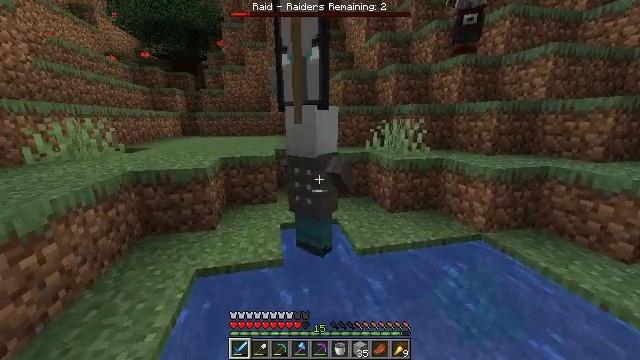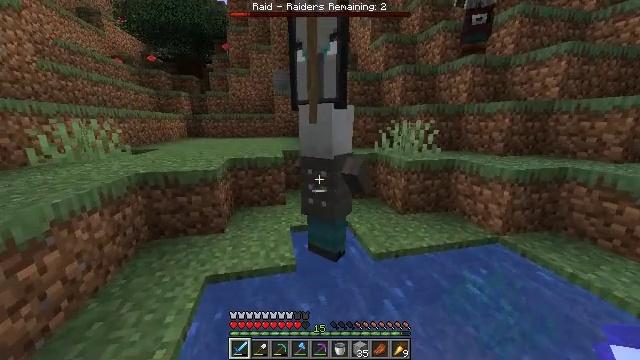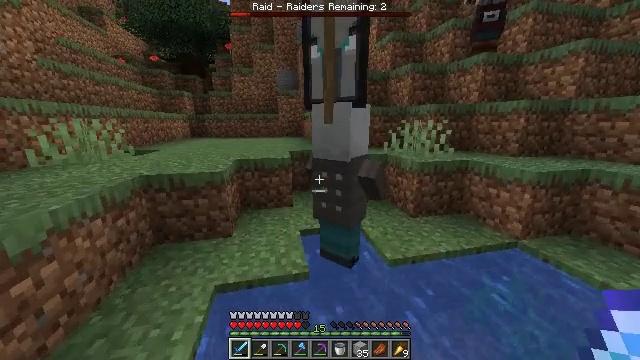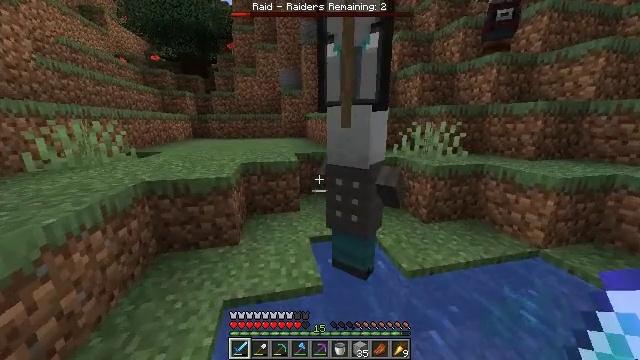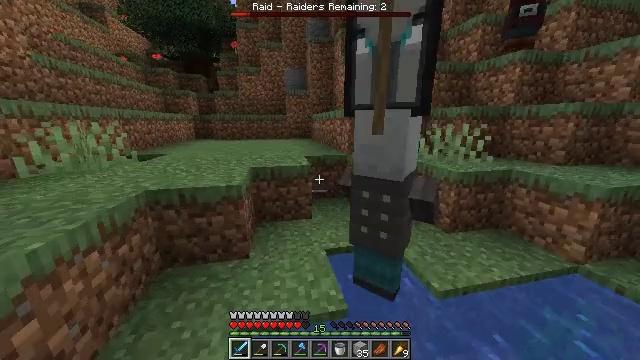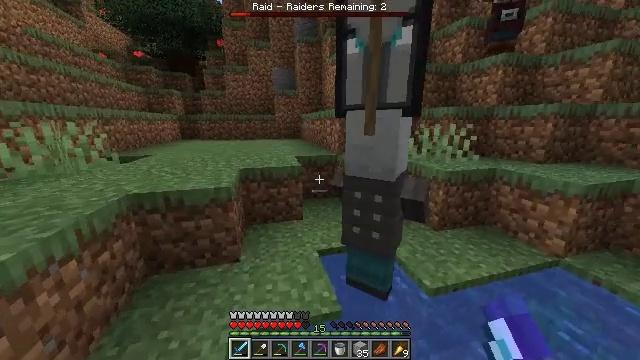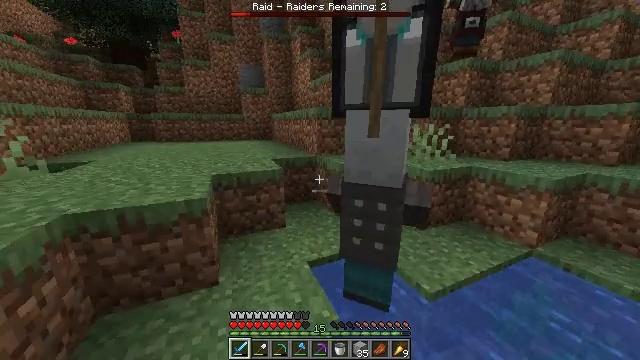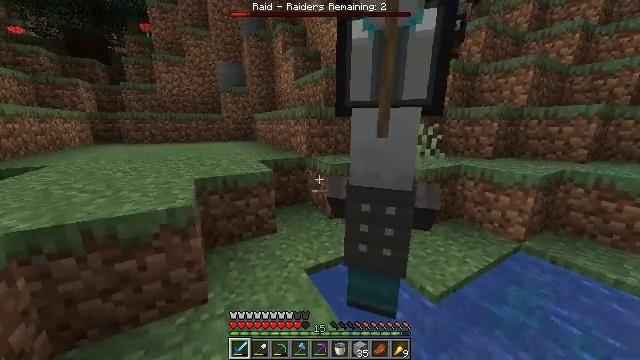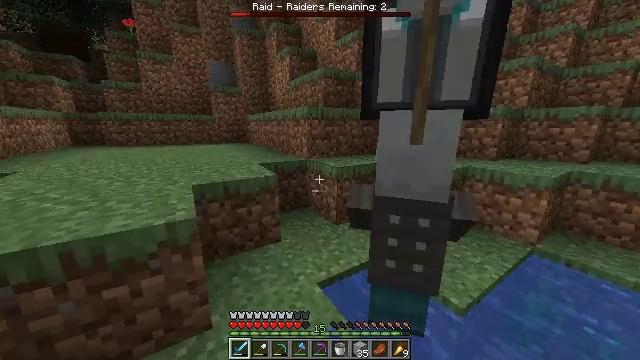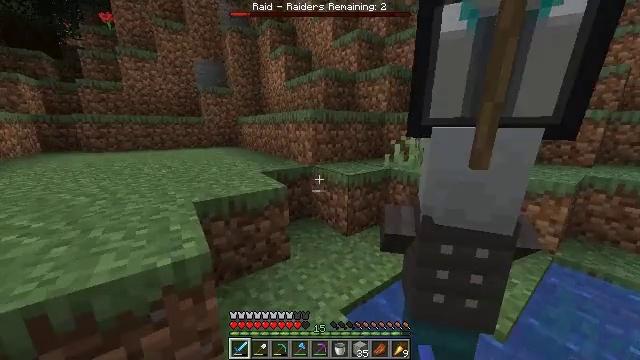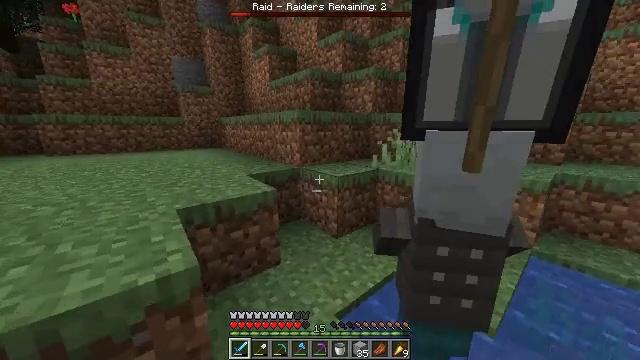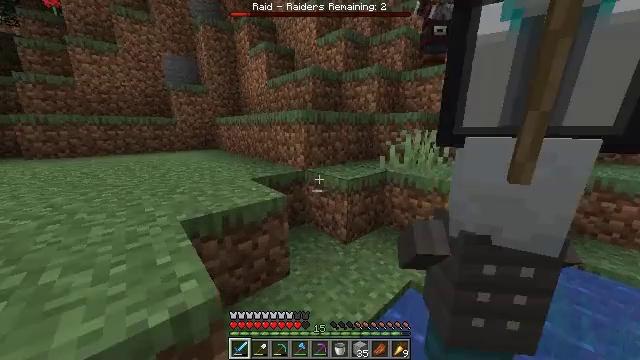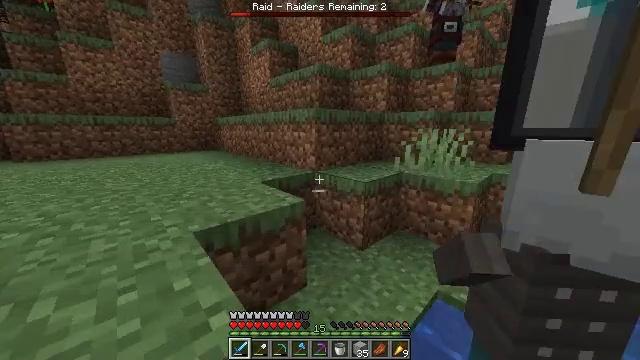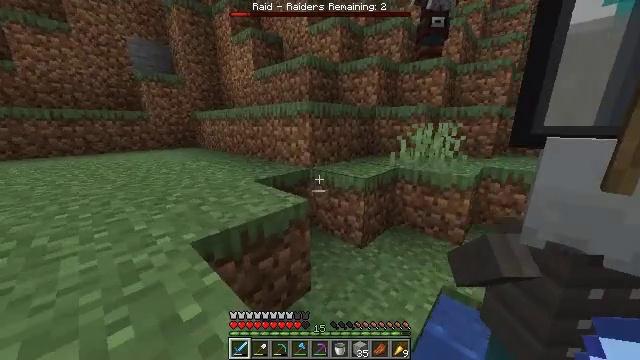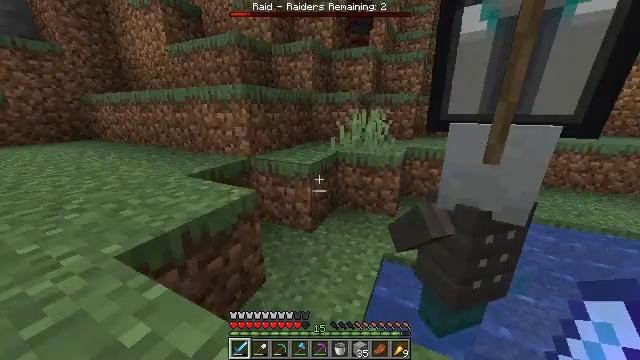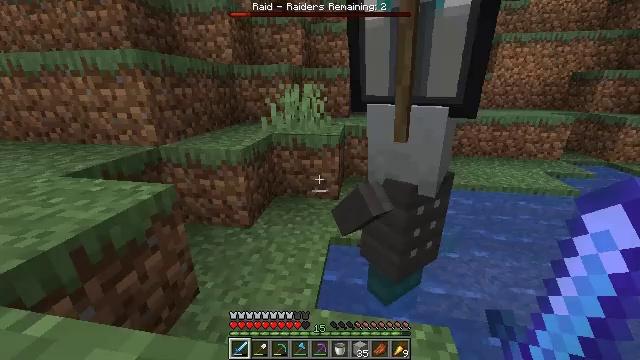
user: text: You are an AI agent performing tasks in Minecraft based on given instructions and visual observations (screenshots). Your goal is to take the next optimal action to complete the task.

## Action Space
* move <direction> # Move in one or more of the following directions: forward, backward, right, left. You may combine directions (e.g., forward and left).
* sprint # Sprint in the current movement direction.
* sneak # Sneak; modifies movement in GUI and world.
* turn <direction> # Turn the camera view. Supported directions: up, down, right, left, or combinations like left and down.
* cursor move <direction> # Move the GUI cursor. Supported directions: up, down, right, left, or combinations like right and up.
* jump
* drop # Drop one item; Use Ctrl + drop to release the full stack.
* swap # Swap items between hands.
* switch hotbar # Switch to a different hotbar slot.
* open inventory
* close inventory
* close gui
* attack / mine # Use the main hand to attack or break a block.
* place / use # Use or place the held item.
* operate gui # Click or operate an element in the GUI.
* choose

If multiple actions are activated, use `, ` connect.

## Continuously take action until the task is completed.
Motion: motion action
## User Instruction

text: Kill mobs.
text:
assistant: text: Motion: move forward and move left
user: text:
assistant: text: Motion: move forward and move left
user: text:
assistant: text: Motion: move forward and move left
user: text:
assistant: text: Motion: move forward and move left, attack / mine
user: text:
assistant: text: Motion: move forward and move left, turn right, attack / mine
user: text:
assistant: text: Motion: move forward and move left, turn right, attack / mine
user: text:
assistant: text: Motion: move forward and move left, turn right
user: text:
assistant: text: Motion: move forward and move left, turn right
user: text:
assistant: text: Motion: move forward and move left, turn right
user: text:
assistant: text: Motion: move forward and move left, turn right
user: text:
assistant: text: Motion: move forward and move left, turn right
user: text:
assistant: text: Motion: move forward and move left
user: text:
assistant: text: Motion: move left, turn right and down
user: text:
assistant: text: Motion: turn right and down
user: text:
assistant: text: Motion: turn right and down
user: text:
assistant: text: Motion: turn right
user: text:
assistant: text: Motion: turn right
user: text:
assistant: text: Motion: turn right and up
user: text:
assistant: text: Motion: turn right and up
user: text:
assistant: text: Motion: turn right
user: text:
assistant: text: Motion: attack / mine
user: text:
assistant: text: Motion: attack / mine
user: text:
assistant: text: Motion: attack / mine
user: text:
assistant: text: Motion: turn left, attack / mine
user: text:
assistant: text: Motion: turn left
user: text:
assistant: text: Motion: no_op